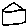
Label: house